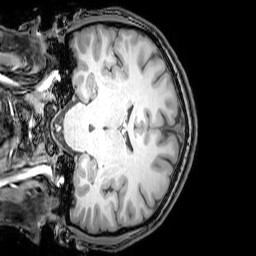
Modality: T1w
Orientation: coronal
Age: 24
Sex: male
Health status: healthy
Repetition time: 0.081 s
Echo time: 0.037 s